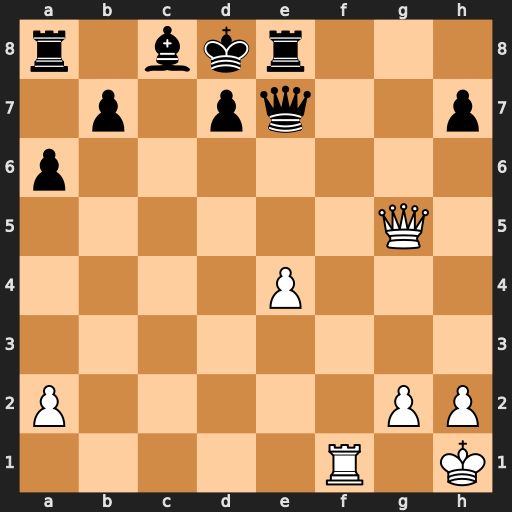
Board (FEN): r1bkr3/1p1pq2p/p7/6Q1/4P3/8/P5PP/5R1K
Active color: w
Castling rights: -
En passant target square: -
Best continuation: Qa5+ b6 Qxb6#